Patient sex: F
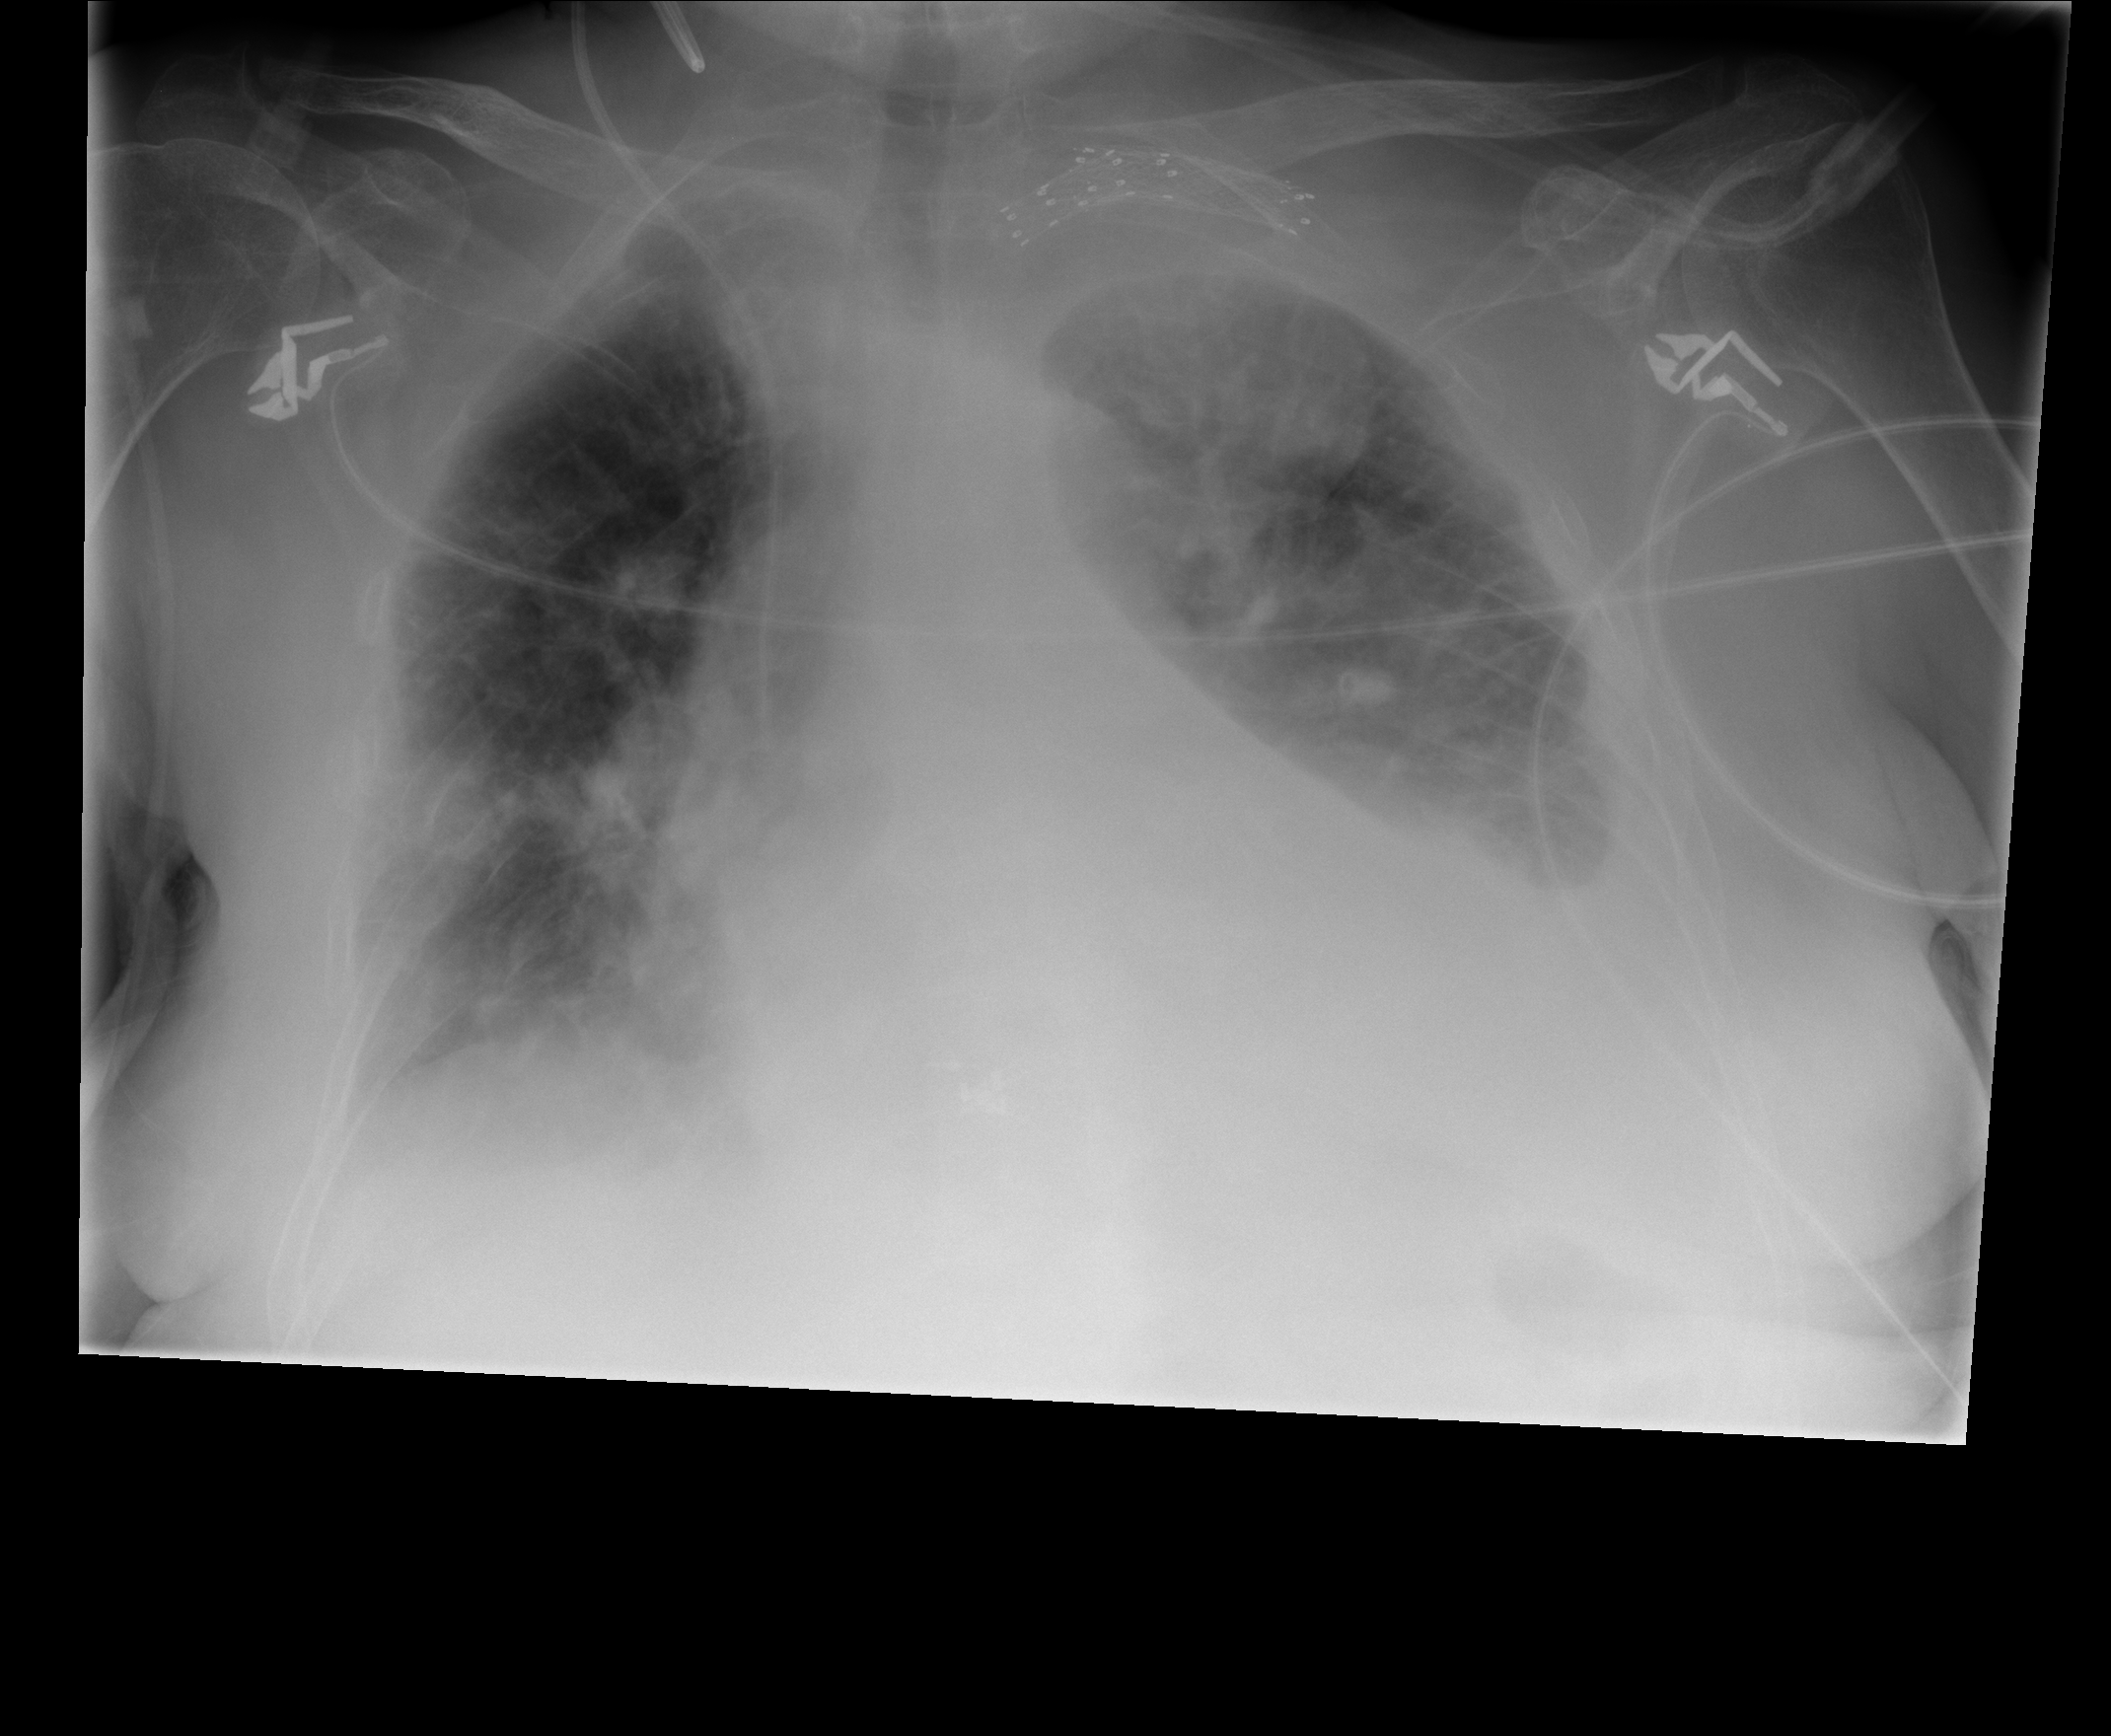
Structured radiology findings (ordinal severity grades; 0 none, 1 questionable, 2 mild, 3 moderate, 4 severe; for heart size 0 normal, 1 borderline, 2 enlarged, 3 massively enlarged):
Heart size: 2
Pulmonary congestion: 2
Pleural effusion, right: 0
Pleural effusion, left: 3
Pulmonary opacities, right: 2
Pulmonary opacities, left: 0
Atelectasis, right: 2
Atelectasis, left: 2